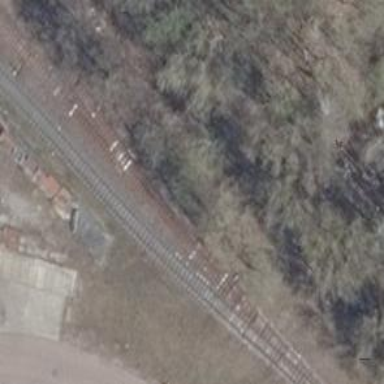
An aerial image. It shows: Railway switch.